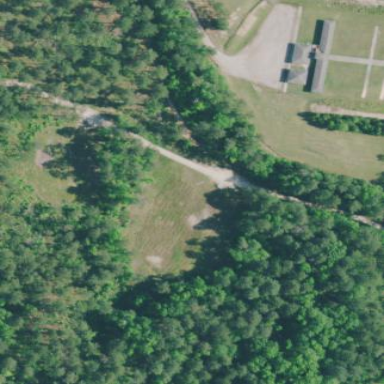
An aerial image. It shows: Shooting range on leisure land pitch.